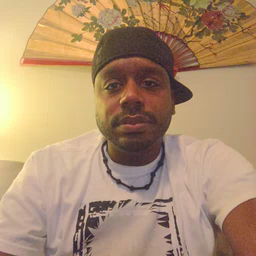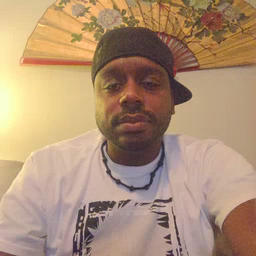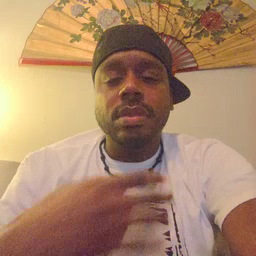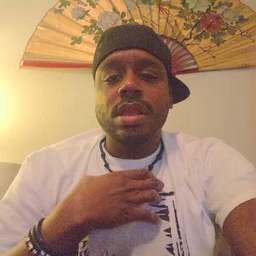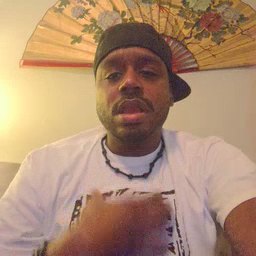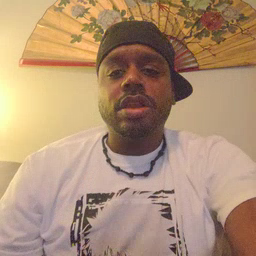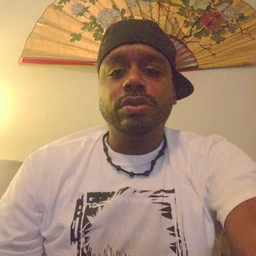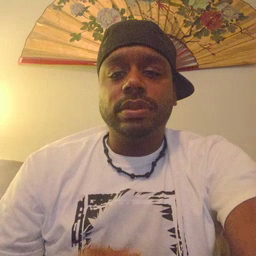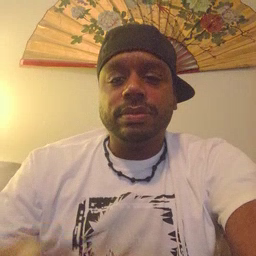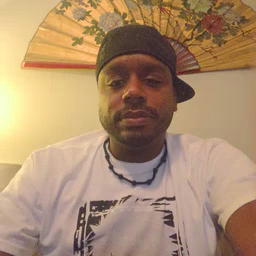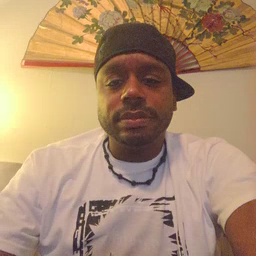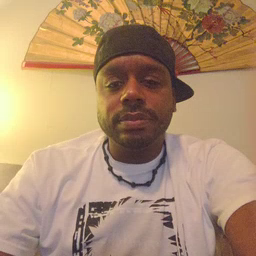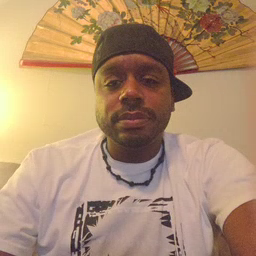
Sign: hungry